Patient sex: M
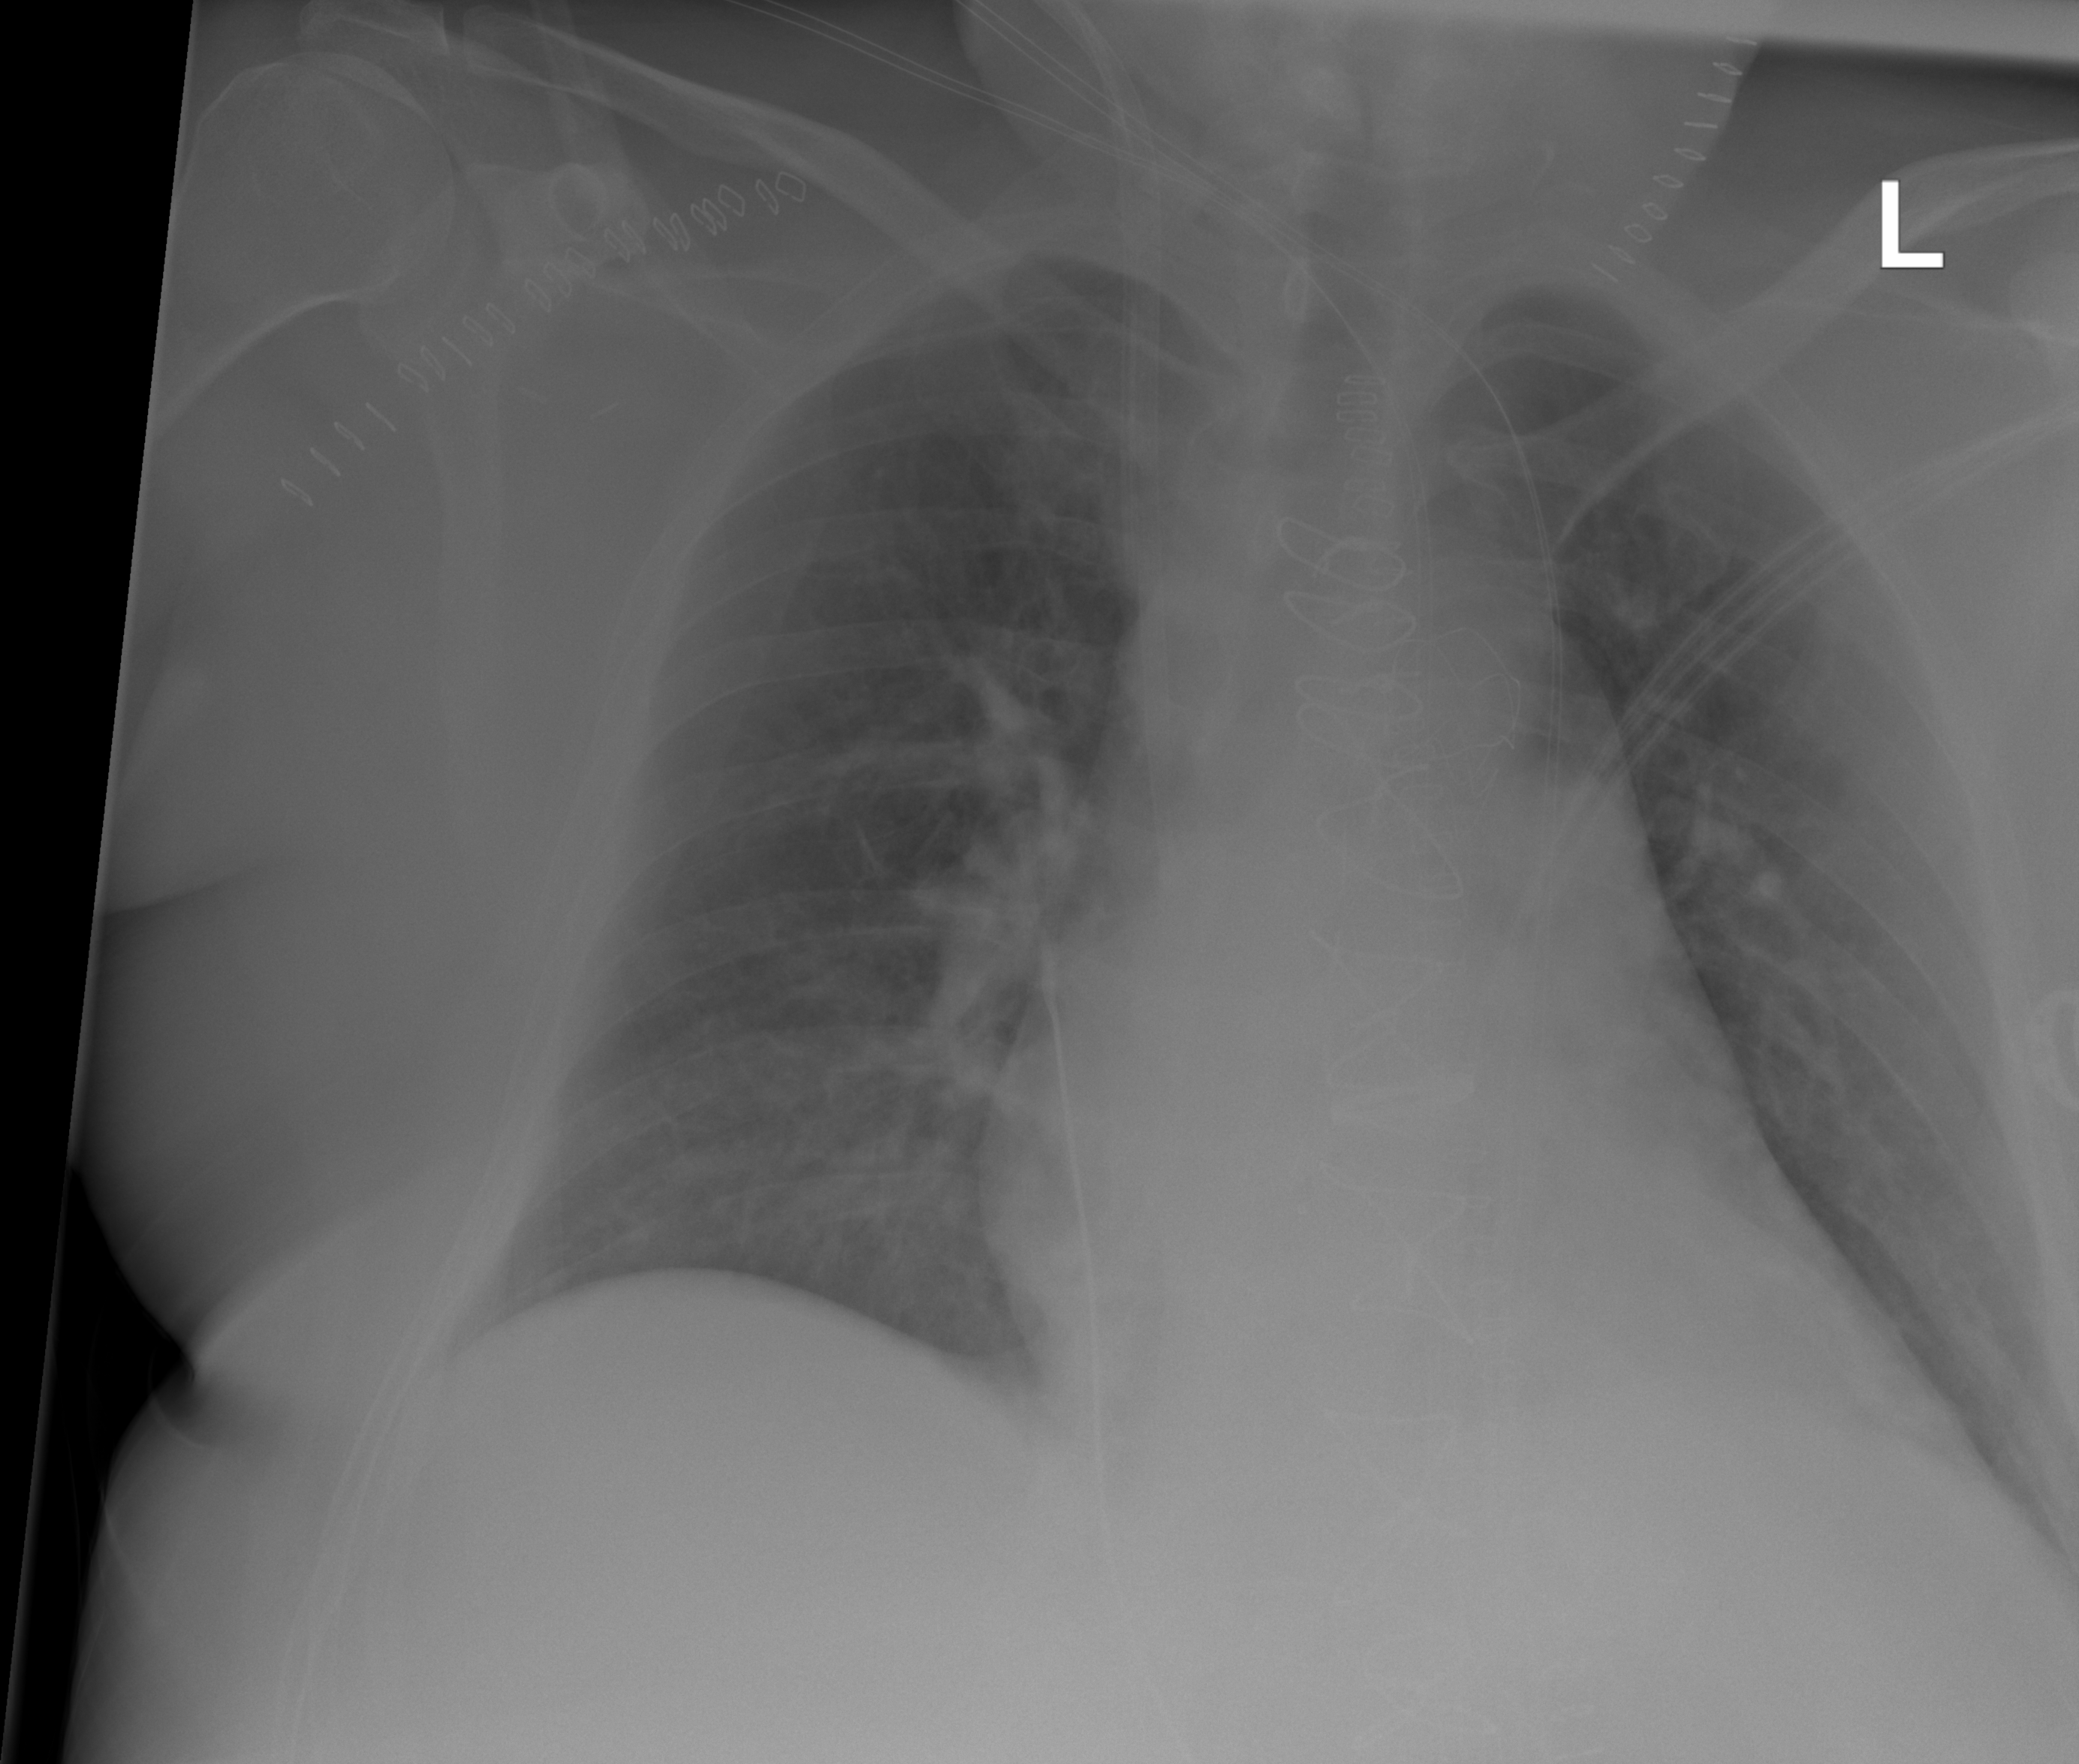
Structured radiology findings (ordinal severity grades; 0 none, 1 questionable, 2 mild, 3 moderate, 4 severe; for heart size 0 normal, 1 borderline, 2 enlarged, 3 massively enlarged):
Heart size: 0
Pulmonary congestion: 0
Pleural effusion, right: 0
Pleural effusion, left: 0
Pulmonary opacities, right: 2
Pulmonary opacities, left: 2
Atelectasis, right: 0
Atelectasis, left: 2